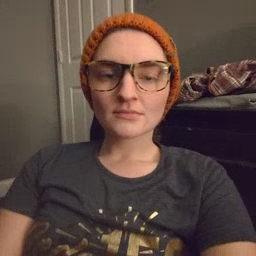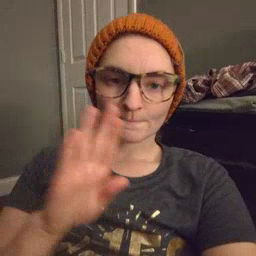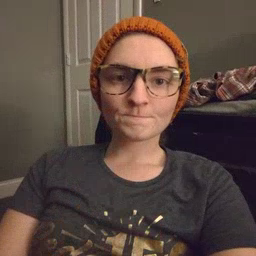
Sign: close